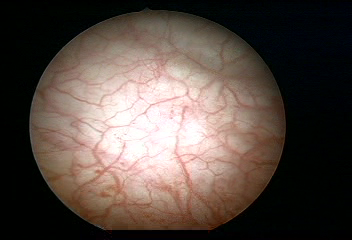
Modality: WLC
Class: Normal mucosa
Bladder cancer association: No